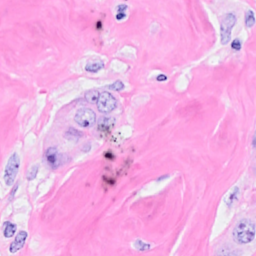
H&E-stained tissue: Breast